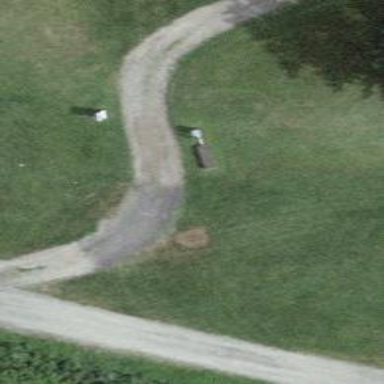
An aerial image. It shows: Designated golf cart track with grade1 surface.